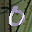
Label: 0